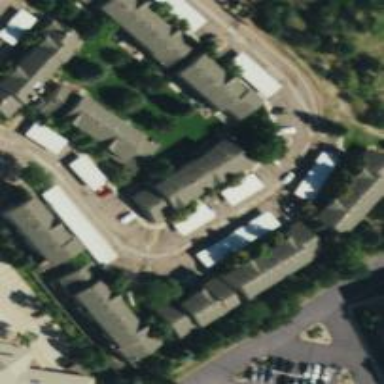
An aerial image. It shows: Living street.